Question: My issue, really annoying - :

Trying to make it so the black bar stretches across whole page.
Does anyone know how to do this? Been trying it for a while now.
Any help is appreciated. :D
My code:
'''
<div id="forum-header">
<div class="container">
<h2>Forum Tutorial</h2>
</div>
</div>
<ul id="forum-navbar">
<div class="container">
<li><a href="http://www.mineforums.com">Home</a></li>
<li><a href="http://www.mineforums.com/community/">Community</a></li>
<li><a href="http://www.mineforums.com/purchase/">Purchase</a></li>
<li><a href="http://www.mineforums.com/support/">Support</a></li>
</div>
</ul>
'''
My css:
'''
body {
margin: 0;
}
.container {
margin-right: auto;
margin-left: auto;
}
#forum-wrapper {
width: 960px;
margin-left: auto;
margin-right: auto;
}
#forum-header {
font-family: "Lato","Helvetica Neue", Helvetica, Arial, sans-serif;
background-color: #3B6C8E;
padding: 5px 20px;
width: 100%;
color: #fff;
}
#forum-navbar {
margin: 0;
padding: 0;
list-style: none;
}
#forum-navbar li {
float: left;
width: 150px;
height: 45px;
line-height: 45px;
text-align: center;
background: #444;
}
#forum-navbar li a {
color: #fff;
font-family: "Lato", "Helvetica Neue", Helvetica, Arial, sans-serif;
text-decoration: none;
}
'''
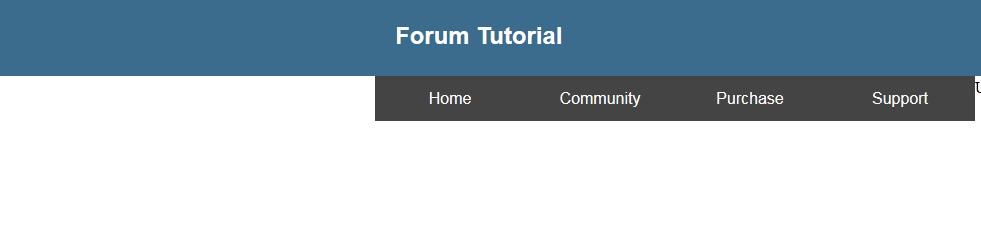
Answer: Problem is that you have set the 'li' to a fixed width, so they are taking total of 600px only....to make it stretch to the 100% width, you have to make them the whole width.
Also, use 'clear:both' after 'ul' to clear out the 'float'
and to make it 100% of the width, assign 'li' '25%' width
<URL>
'''
#forum-navbar li {
float: left;
width: 25%; /* add this */
height: 45px;
line-height: 45px;
text-align: center;
background: #444;
}
'''
replace the 'background: #444;' to 'ul' instead of 'li'..this will also make it stretch to whole width without changing the 'li's default width
<URL>